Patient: sex F, age 43
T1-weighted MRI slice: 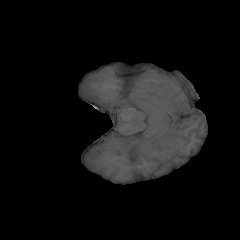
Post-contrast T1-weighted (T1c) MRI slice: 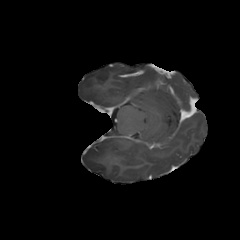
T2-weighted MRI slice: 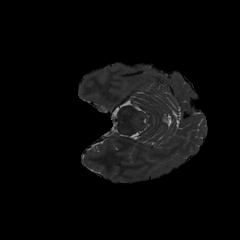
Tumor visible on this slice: no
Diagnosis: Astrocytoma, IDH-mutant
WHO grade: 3